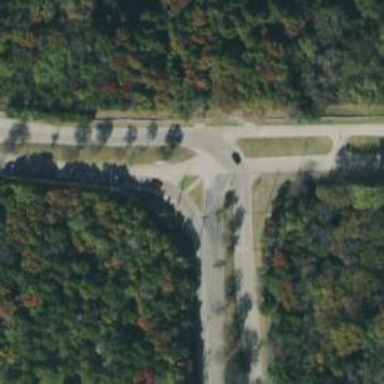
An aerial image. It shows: Secondary road.